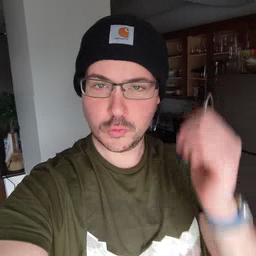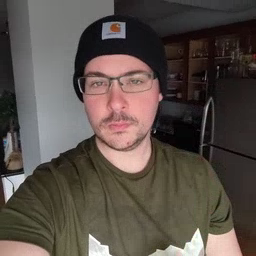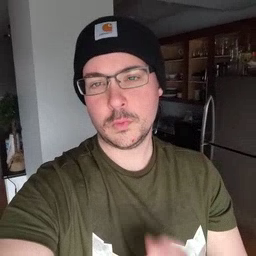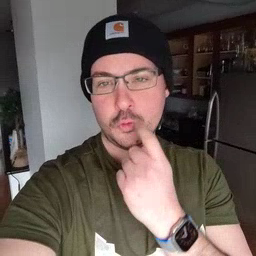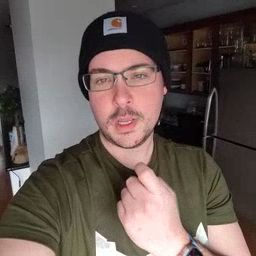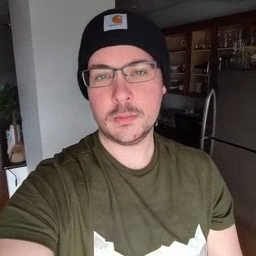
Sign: red